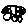
Label: car